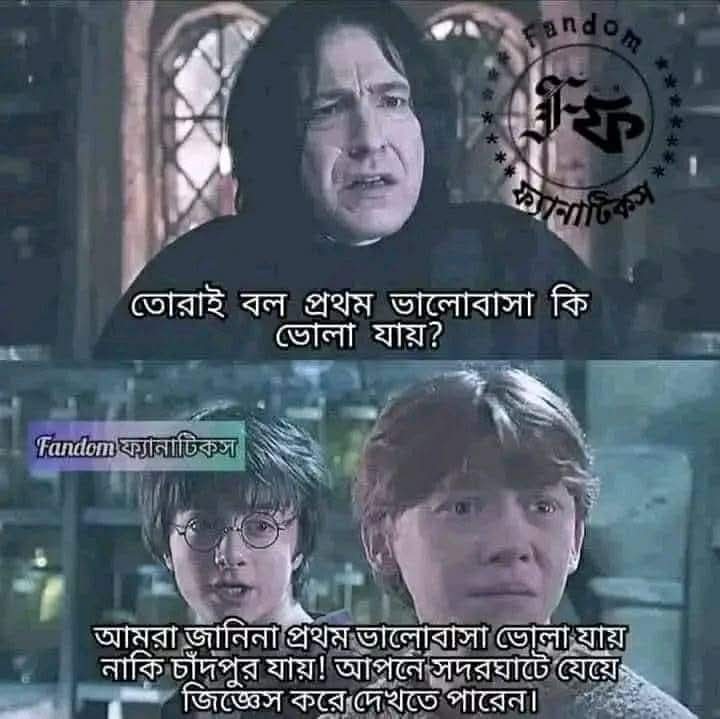
Text: তোরাই বল প্রথম ভালোবাসা কি ভোলা যায়?

আমরা জানিনা প্রথম ভালোবাসা ভোলা যায় নাকি চাঁদপুর যায়! আপনে সদরঘাটে যেয়ে জিজ্ঞেস করে দেখতে পারেন।
Label: Non Hate